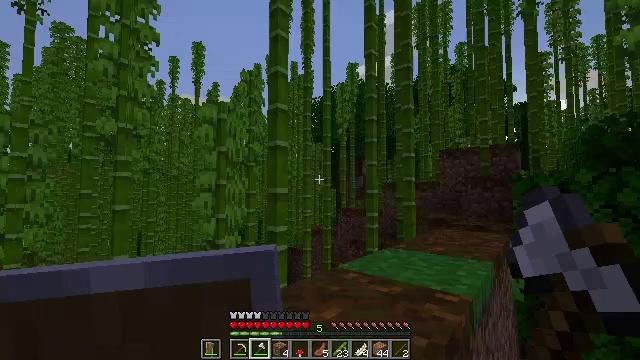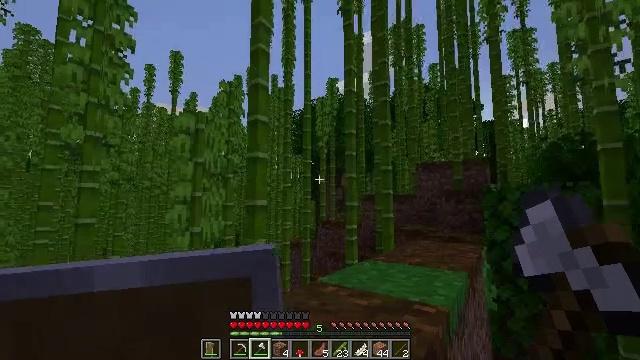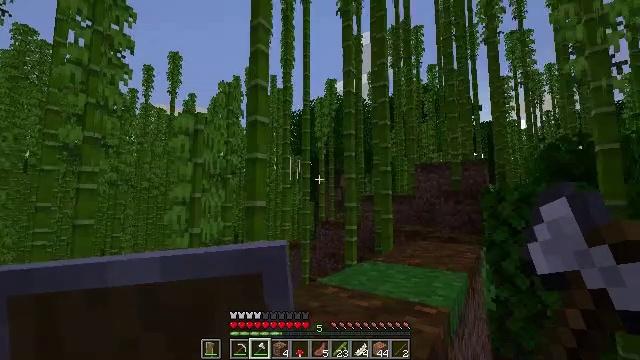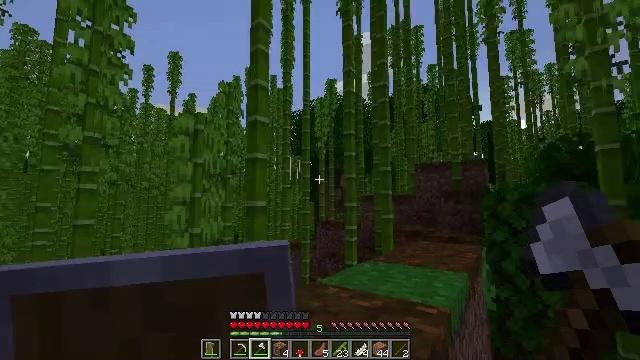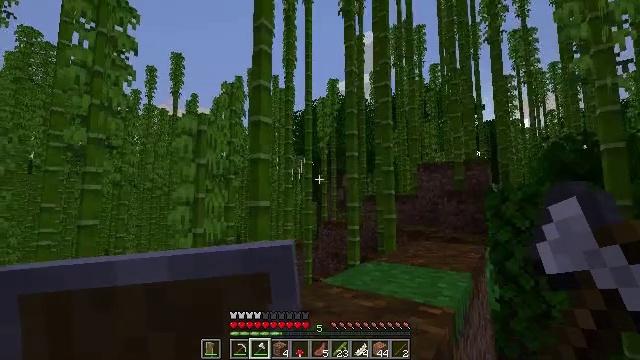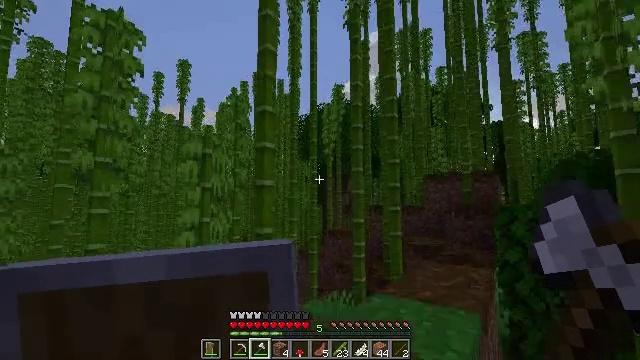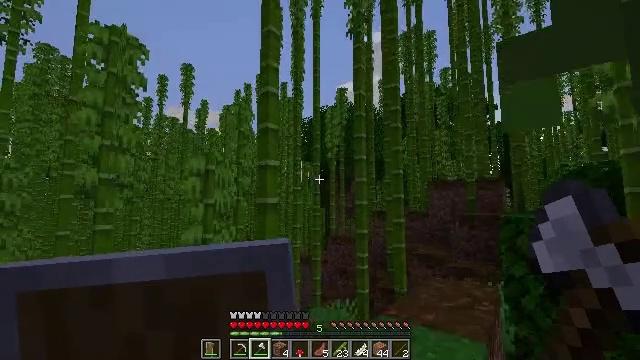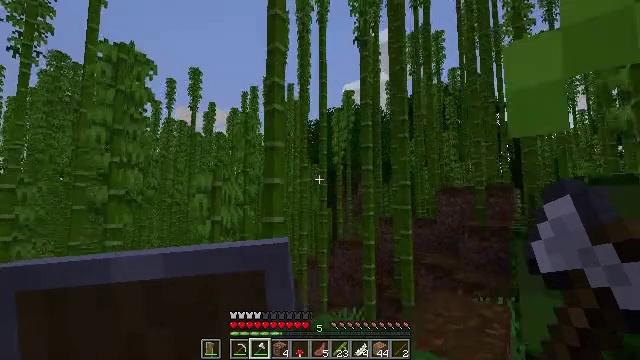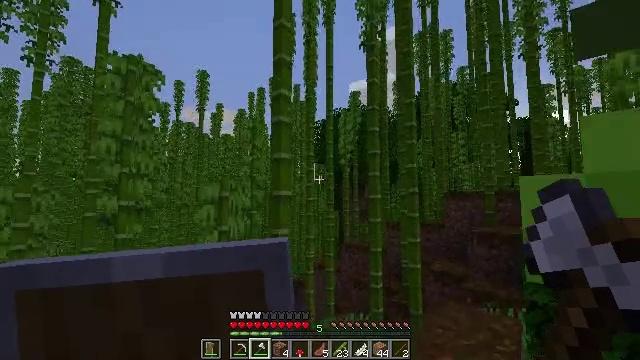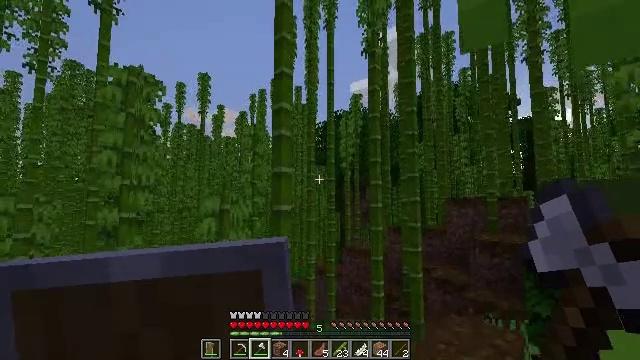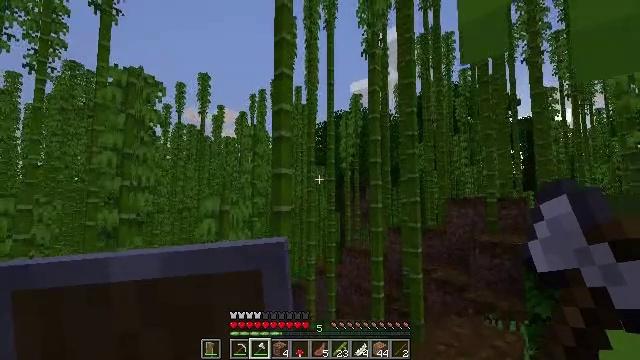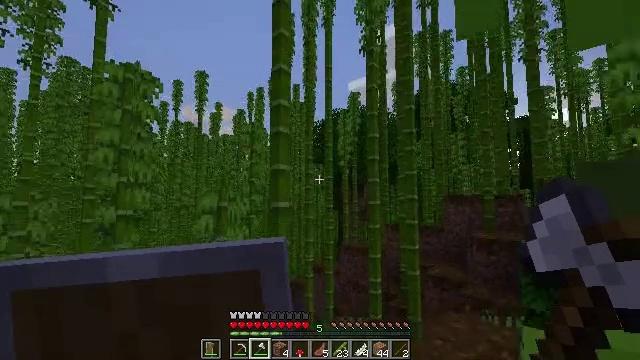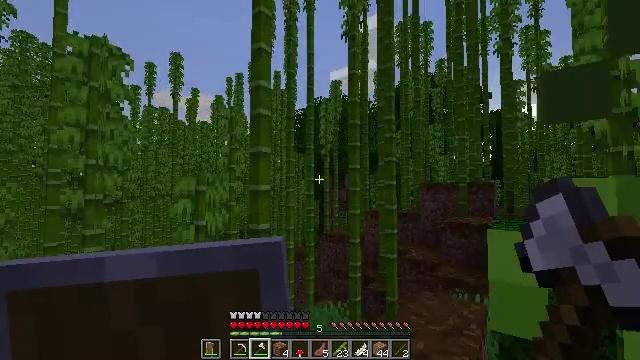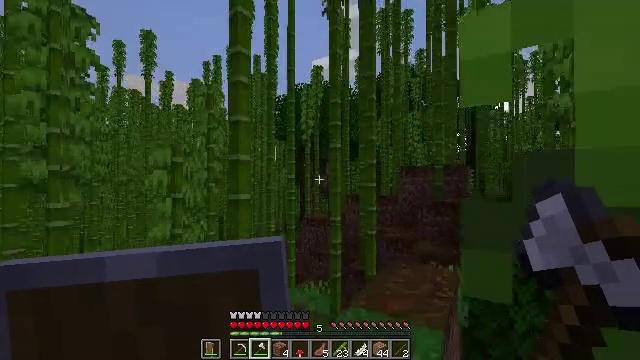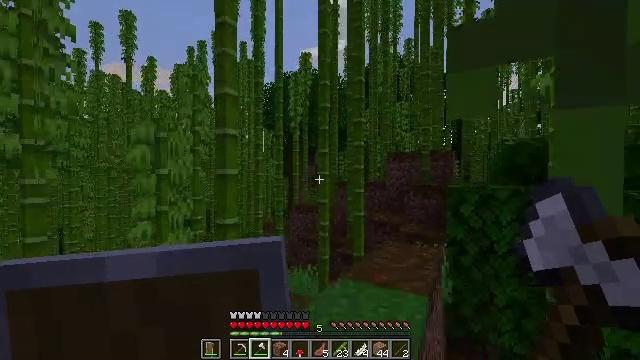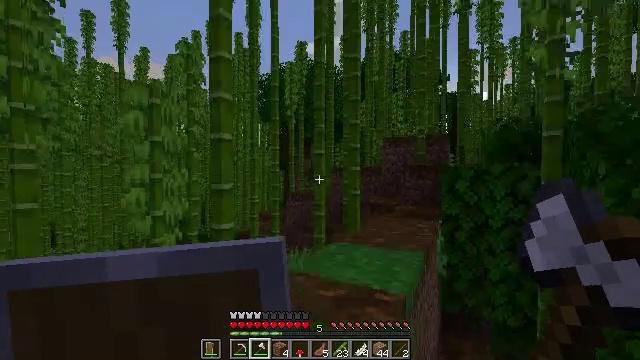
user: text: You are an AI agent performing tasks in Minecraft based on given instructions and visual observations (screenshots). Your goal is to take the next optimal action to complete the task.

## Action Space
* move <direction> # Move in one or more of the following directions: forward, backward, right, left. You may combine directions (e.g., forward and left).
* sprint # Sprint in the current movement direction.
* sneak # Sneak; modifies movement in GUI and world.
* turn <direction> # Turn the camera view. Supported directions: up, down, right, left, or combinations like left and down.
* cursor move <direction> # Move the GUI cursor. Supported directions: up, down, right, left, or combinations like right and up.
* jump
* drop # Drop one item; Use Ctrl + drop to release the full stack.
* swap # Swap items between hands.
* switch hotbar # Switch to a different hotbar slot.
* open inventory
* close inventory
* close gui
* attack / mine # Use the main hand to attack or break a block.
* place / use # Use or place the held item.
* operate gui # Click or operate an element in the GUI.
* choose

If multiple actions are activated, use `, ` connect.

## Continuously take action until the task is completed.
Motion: motion action
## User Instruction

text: Collect the podzol with your tools.
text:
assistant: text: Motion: move forward, turn right and up
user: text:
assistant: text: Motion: move forward
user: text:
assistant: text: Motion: move forward
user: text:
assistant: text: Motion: move forward
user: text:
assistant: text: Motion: move forward, turn left, jump
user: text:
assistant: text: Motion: move forward, jump
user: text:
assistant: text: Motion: move forward, turn left, jump
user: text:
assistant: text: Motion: move forward, turn left, jump
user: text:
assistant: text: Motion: move forward, jump
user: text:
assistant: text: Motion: move forward, jump
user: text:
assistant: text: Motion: move forward, jump
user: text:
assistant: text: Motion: move forward, turn right and down, jump
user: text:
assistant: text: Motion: move forward, turn right and down, jump
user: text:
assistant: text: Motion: move forward, turn right and down, jump
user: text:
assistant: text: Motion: move forward
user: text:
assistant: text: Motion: no_op
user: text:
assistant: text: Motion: no_op
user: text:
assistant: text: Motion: no_op
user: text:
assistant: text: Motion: no_op
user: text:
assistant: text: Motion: no_op
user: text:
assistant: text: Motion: turn right
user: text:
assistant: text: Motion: no_op
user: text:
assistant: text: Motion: no_op
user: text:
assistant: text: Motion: no_op
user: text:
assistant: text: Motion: no_op
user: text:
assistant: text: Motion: no_op
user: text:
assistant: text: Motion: no_op
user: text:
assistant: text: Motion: turn right and down
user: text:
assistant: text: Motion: turn right and down
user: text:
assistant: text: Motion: turn right and down